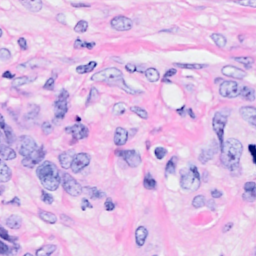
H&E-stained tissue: Breast